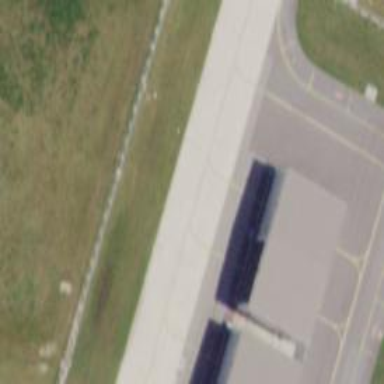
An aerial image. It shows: View of taxiway at the airport.